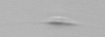
Label: Cylindrotheca_morphotype1